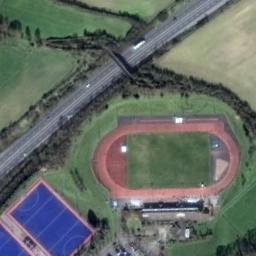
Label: ground_track_field